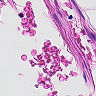
Metastatic tissue present: no